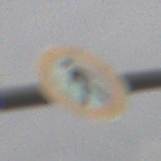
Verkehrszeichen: VerbotFussgaenger
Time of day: MorningAfternoon
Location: Outdoor (Suburban)
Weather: Overcast
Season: NotSpecified
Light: Natural